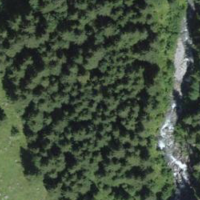
EUNIS habitat code: 43
Species observed at this site:
Carduelis citrinella